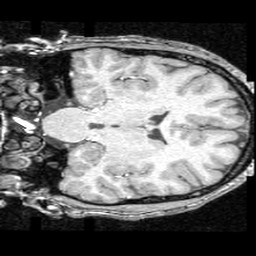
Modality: T1w
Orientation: coronal
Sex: male
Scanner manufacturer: ge
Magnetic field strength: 1.5 T
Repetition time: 21 s
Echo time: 0.008 s